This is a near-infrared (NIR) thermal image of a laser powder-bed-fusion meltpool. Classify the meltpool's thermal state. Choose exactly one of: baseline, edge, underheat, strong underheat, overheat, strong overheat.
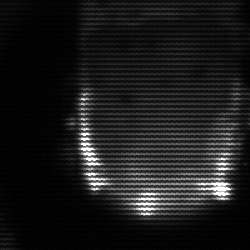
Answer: baseline